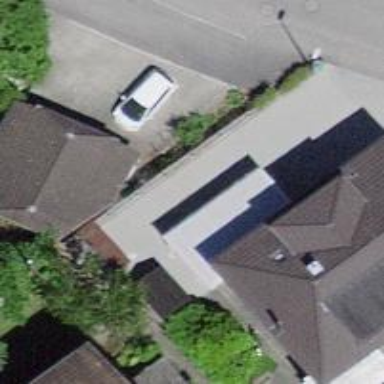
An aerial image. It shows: Garage with half-hipped roof.